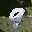
Label: 9